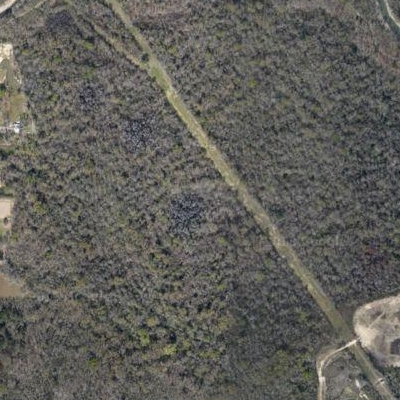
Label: Forest